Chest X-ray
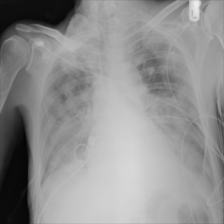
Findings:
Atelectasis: negative
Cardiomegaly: negative
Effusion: negative
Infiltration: positive
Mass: negative
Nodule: negative
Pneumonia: negative
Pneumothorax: negative
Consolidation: positive
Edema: negative
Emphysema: negative
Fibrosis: negative
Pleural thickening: negative
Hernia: negative